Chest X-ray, PA view. Patient: 67 years old, sex F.
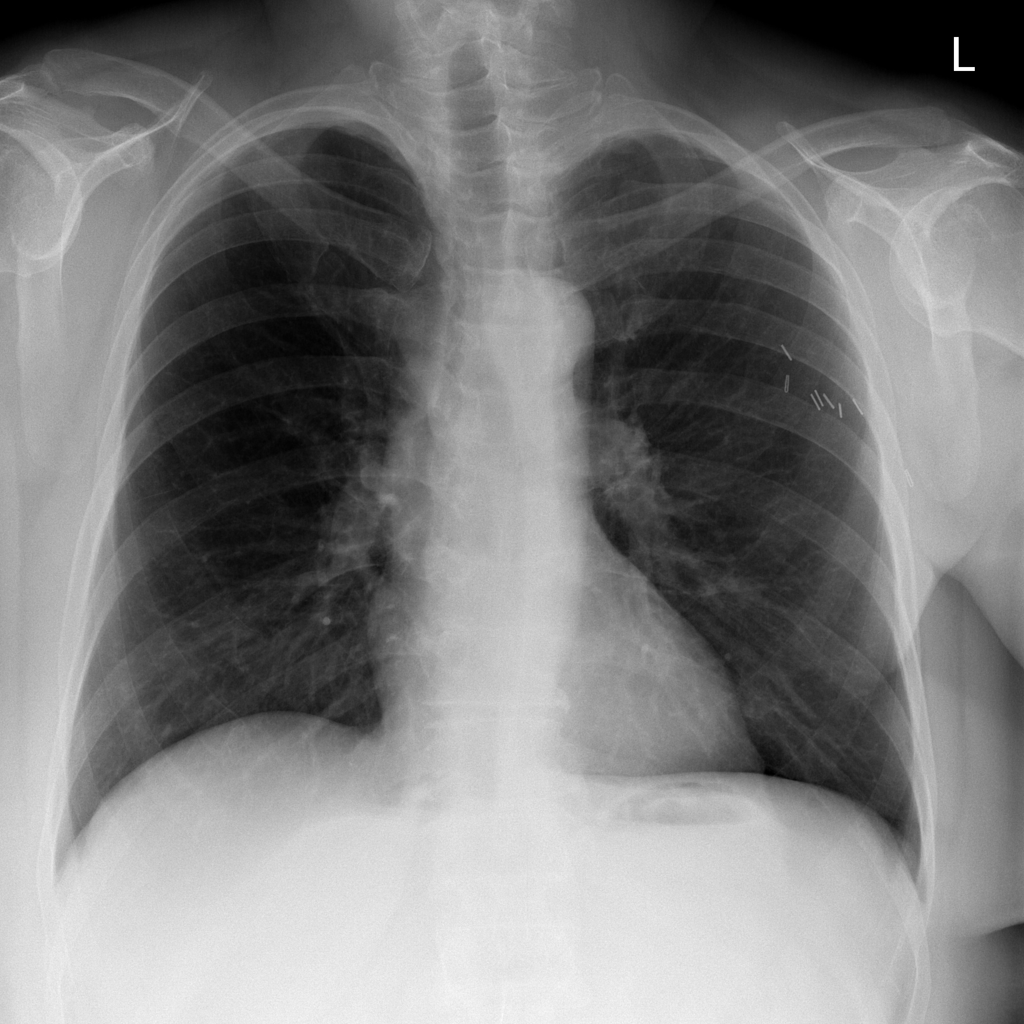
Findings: No Finding